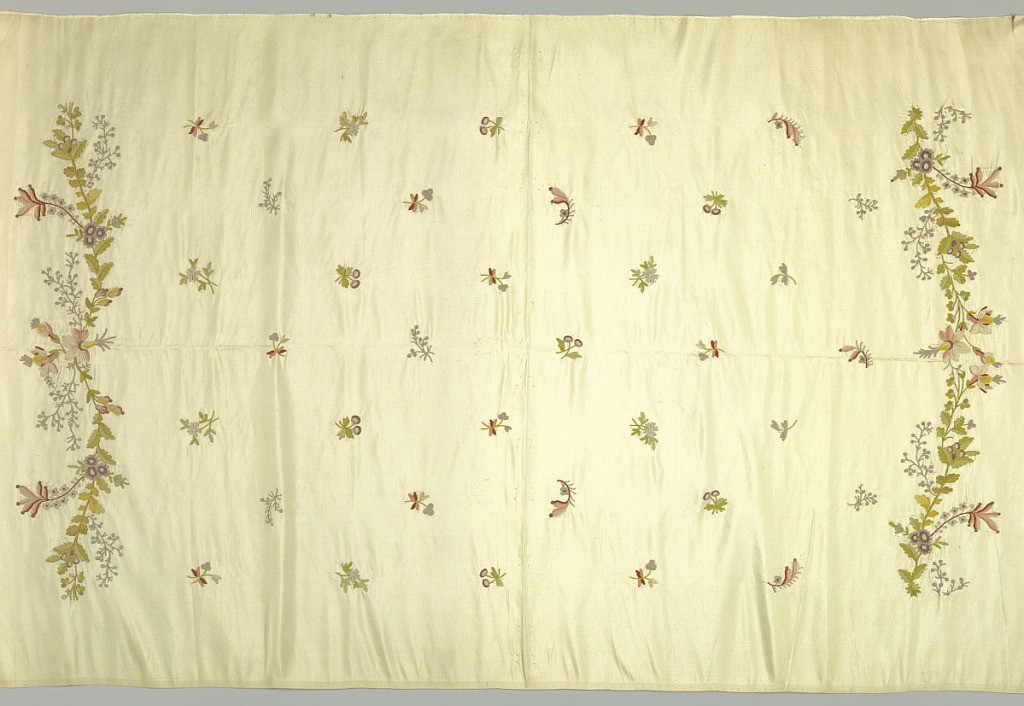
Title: Textile
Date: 1850–1900
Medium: silk on silk Technique: embroidered on plain weave
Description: Cream silk plain cloth ground with polychrome silk embroidery in chain stitch. Ground powdered with flower springs. -a: has garland of flowers at either side. See n-t-624, but it does not appear to be chain stitch.